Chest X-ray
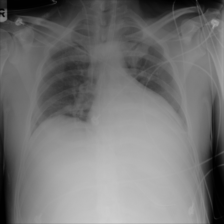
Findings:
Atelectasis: positive
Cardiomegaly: negative
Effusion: positive
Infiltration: negative
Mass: negative
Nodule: negative
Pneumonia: negative
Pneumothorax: negative
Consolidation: positive
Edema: negative
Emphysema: negative
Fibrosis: negative
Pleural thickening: negative
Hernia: negative